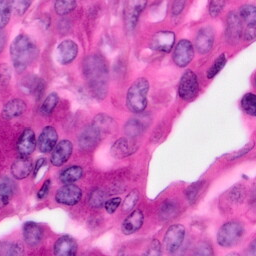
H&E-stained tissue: Pancreatic